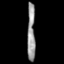
Tissue: prostate
Cell type: Epithelial cells
Senescence score: 0.3426
Nuclear area (px): 452
Mean DAPI intensity: 150.664